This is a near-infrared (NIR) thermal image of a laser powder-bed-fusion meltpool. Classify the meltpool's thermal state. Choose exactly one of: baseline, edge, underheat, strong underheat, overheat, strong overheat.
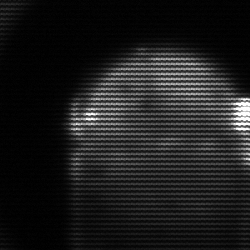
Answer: edge